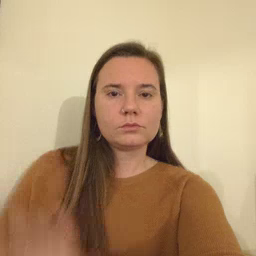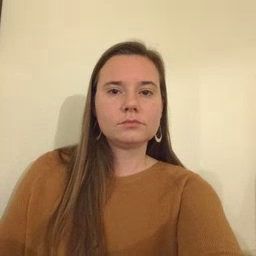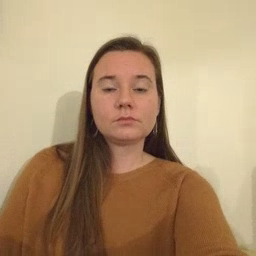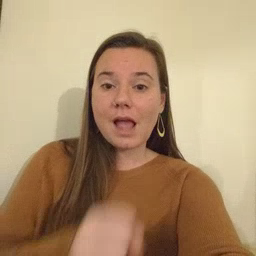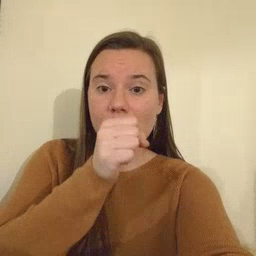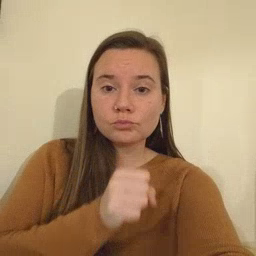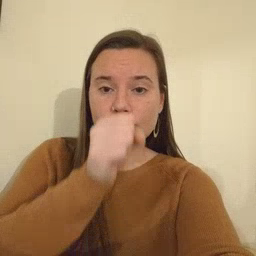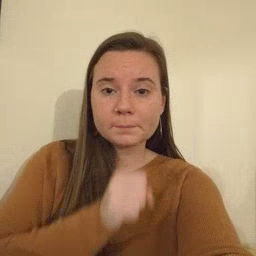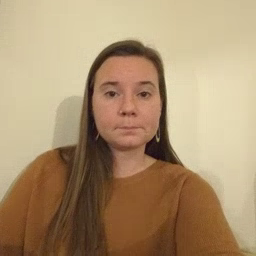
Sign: icecream